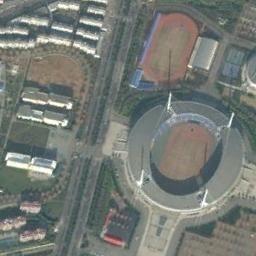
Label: stadium